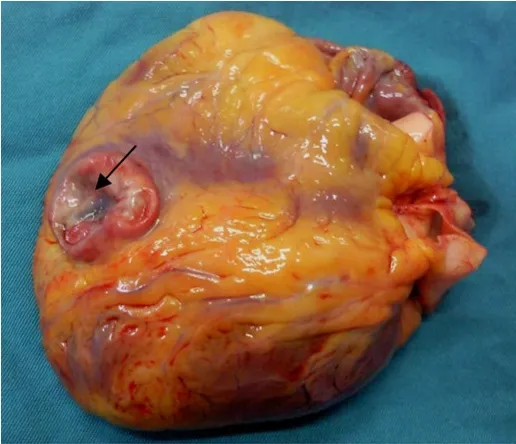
Cyst found in the right ventricle of the heart.
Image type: pathology (h&e)